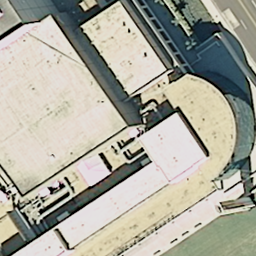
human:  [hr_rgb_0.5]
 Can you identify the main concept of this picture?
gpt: buildings